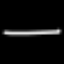
Label: line